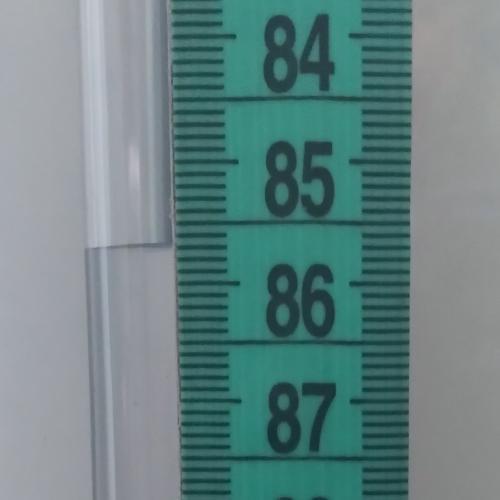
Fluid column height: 85.7 cm